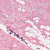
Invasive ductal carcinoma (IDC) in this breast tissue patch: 1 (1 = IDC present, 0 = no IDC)